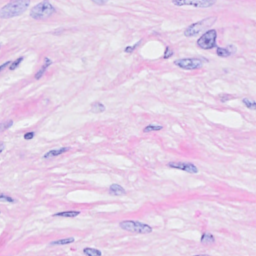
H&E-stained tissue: Breast